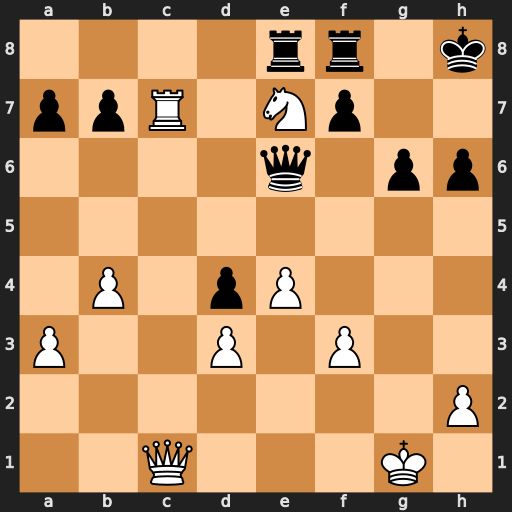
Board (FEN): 4rr1k/ppR1Np2/4q1pp/8/1P1pP3/P2P1P2/7P/2Q3K1
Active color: w
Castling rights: -
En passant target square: -
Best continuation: Qxh6#